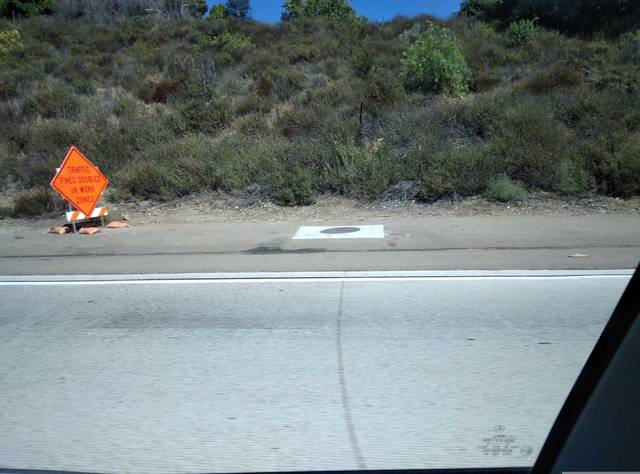
Region: United States
Coordinates: 33.086, -117.075